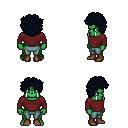
a pixel art fantasy rpg character, male body template, orc, green skin, maroon long-sleeve shirt, teal pants, raven curly afro hairstyle, brown shoes, four views (front, back, left, right), 2x2 character sprite sheet, small pixel art, hard edges, no anti-aliasing